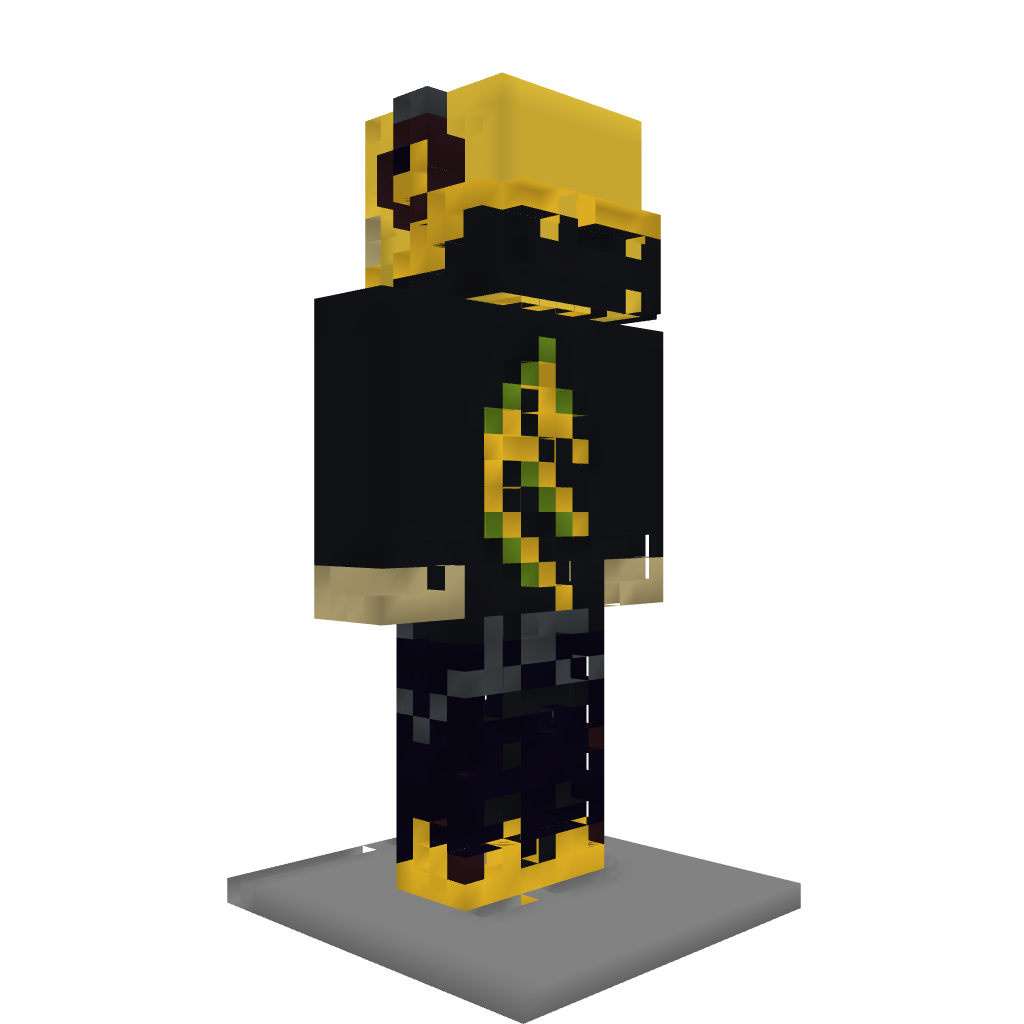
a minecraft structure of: Player Statue [LanceMac Statue]